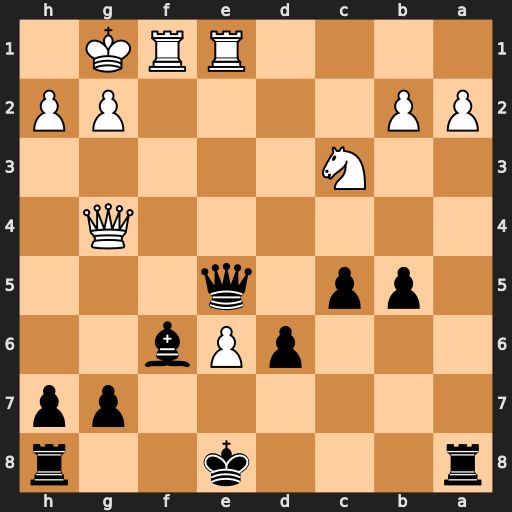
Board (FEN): r3k2r/6pp/3pPb2/1pp1q3/6Q1/2N5/PP4PP/4RRK1
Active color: b
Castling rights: kq
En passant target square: -
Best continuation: Qd4+ Qxd4 Bxd4+ Kh1 Bxc3 bxc3 Rf8